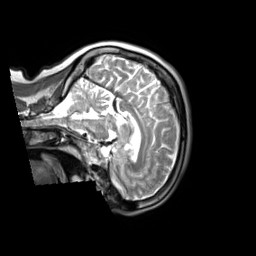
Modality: T2w
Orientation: sagittal
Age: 54
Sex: female
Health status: ill
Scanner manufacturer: siemens
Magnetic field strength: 3 T
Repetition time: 2.8 s
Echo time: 0.326 s